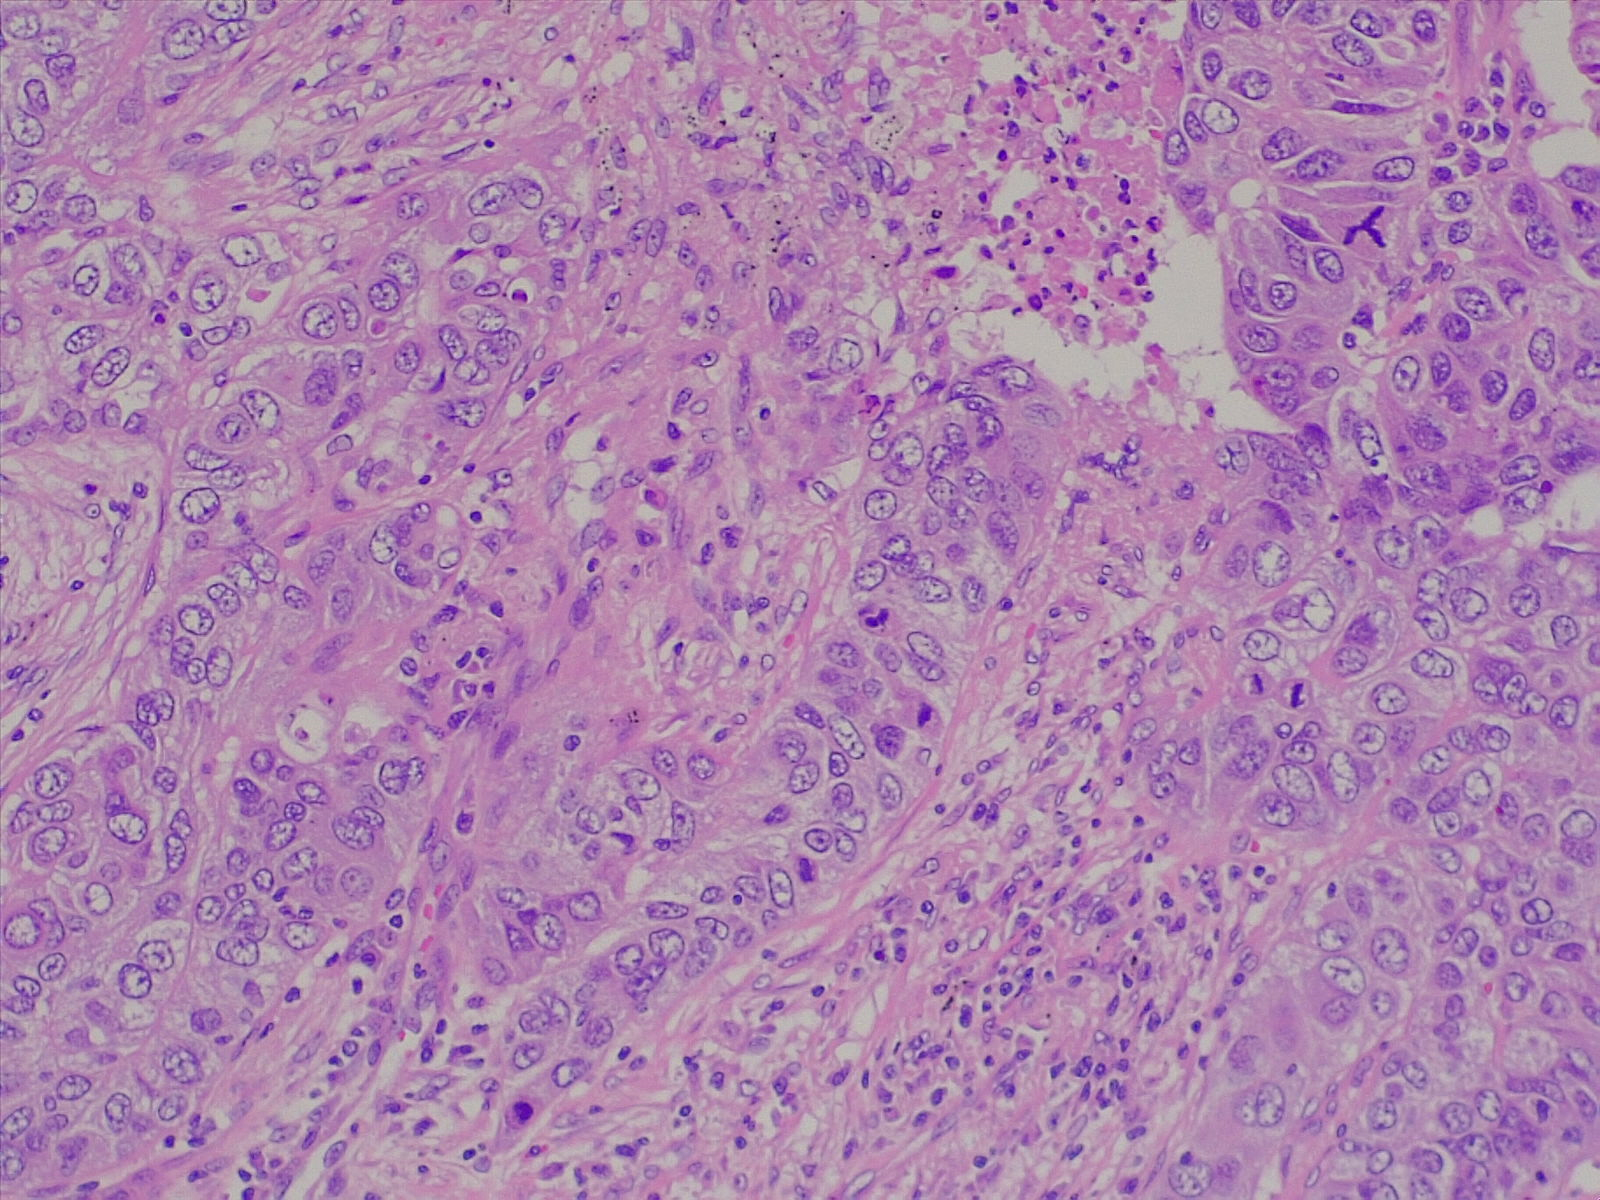
Label: lung squamous cell carcinoma, poorly differentiated